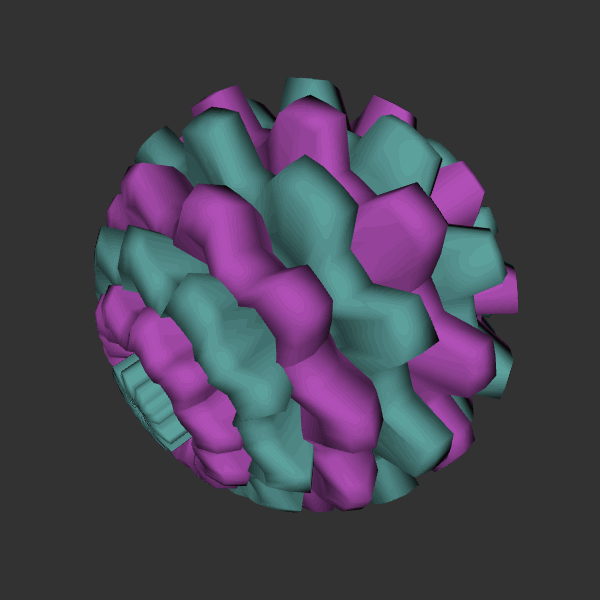
Background: dark